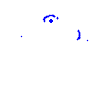
Particle: proton